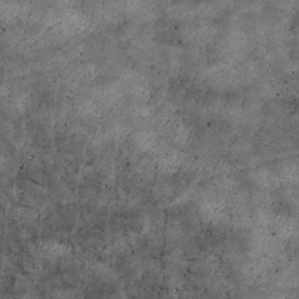
Label: non_frost